Question: I have this error but I don't know what can i do.

I dont deploy project.
How can fix it?
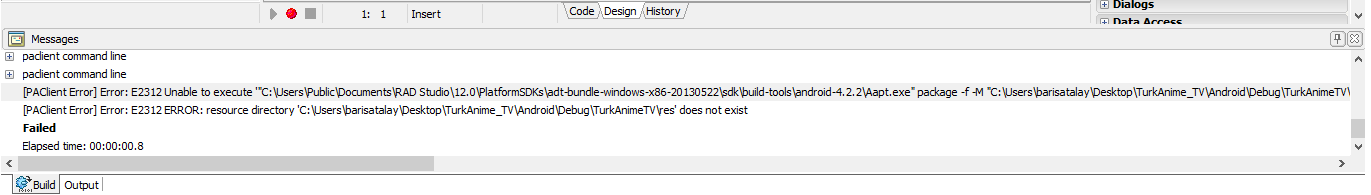
Answer: (if you made backup your files as written on the readme file)
You must get back to previous session before Hotfix #2
Otherwise you have to install Delphi XE5 again.